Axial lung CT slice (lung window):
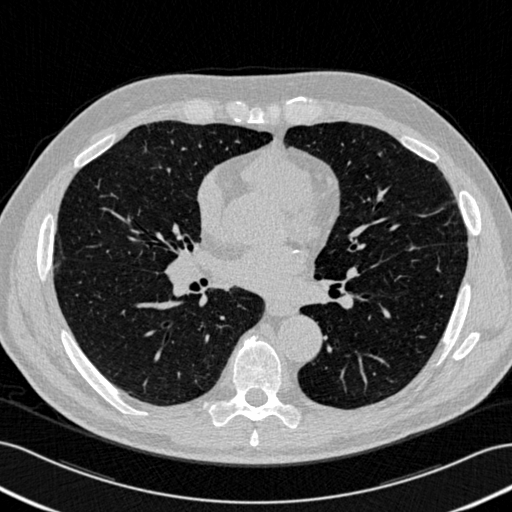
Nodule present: yes
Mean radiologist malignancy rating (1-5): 2